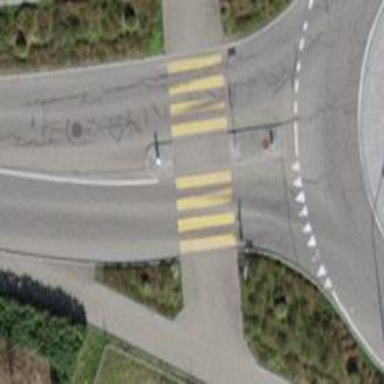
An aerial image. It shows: Zebra crossing with island in the middle. The crossing reference is zebra.